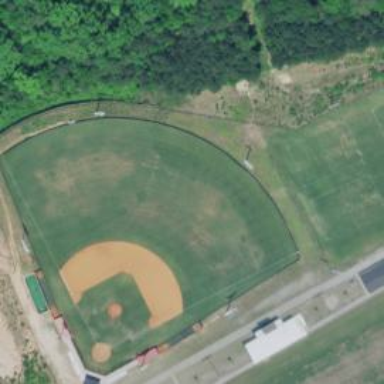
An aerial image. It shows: Baseball pitch for leisure land activities.